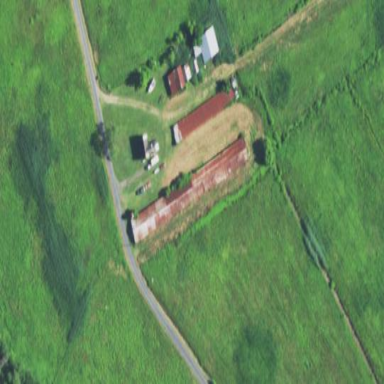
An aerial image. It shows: Farm auxiliary building.